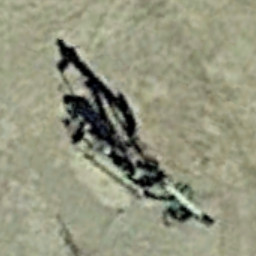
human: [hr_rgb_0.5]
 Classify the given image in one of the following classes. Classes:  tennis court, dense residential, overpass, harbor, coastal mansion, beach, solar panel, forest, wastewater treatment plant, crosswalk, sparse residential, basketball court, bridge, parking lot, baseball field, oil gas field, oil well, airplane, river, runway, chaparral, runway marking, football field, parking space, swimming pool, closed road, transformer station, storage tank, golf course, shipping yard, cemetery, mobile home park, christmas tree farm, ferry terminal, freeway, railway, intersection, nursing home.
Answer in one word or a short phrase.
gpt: oil well